Field crop: maize
Growth stage: 2
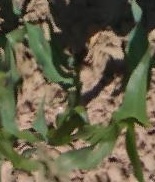
Species: maize